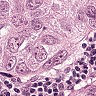
Metastatic tissue present: yes